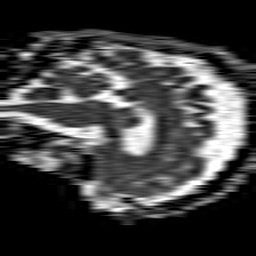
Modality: ADC
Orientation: sagittal
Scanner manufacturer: philips
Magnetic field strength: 1.5 T
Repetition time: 4.6 s
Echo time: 0.08517 s